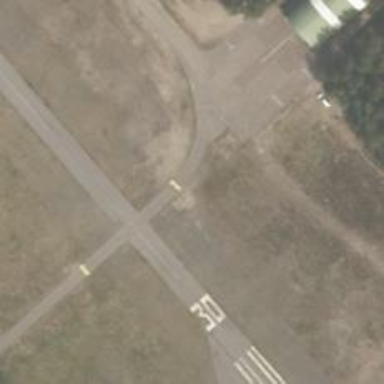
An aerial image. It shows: View of runway in airport.